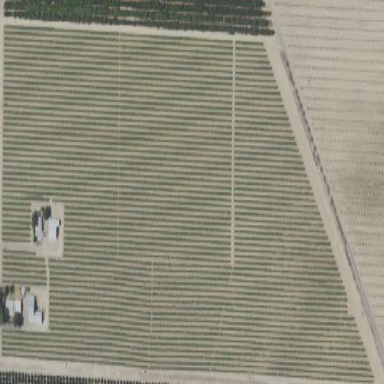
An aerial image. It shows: Orchard.